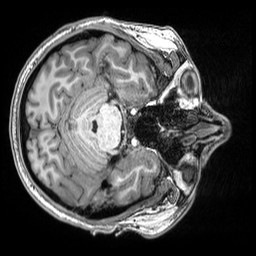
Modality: T1w
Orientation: axial
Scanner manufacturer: siemens
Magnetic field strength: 3 T
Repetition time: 2.5 s
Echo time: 0.00343 s